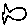
Label: fish